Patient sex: M
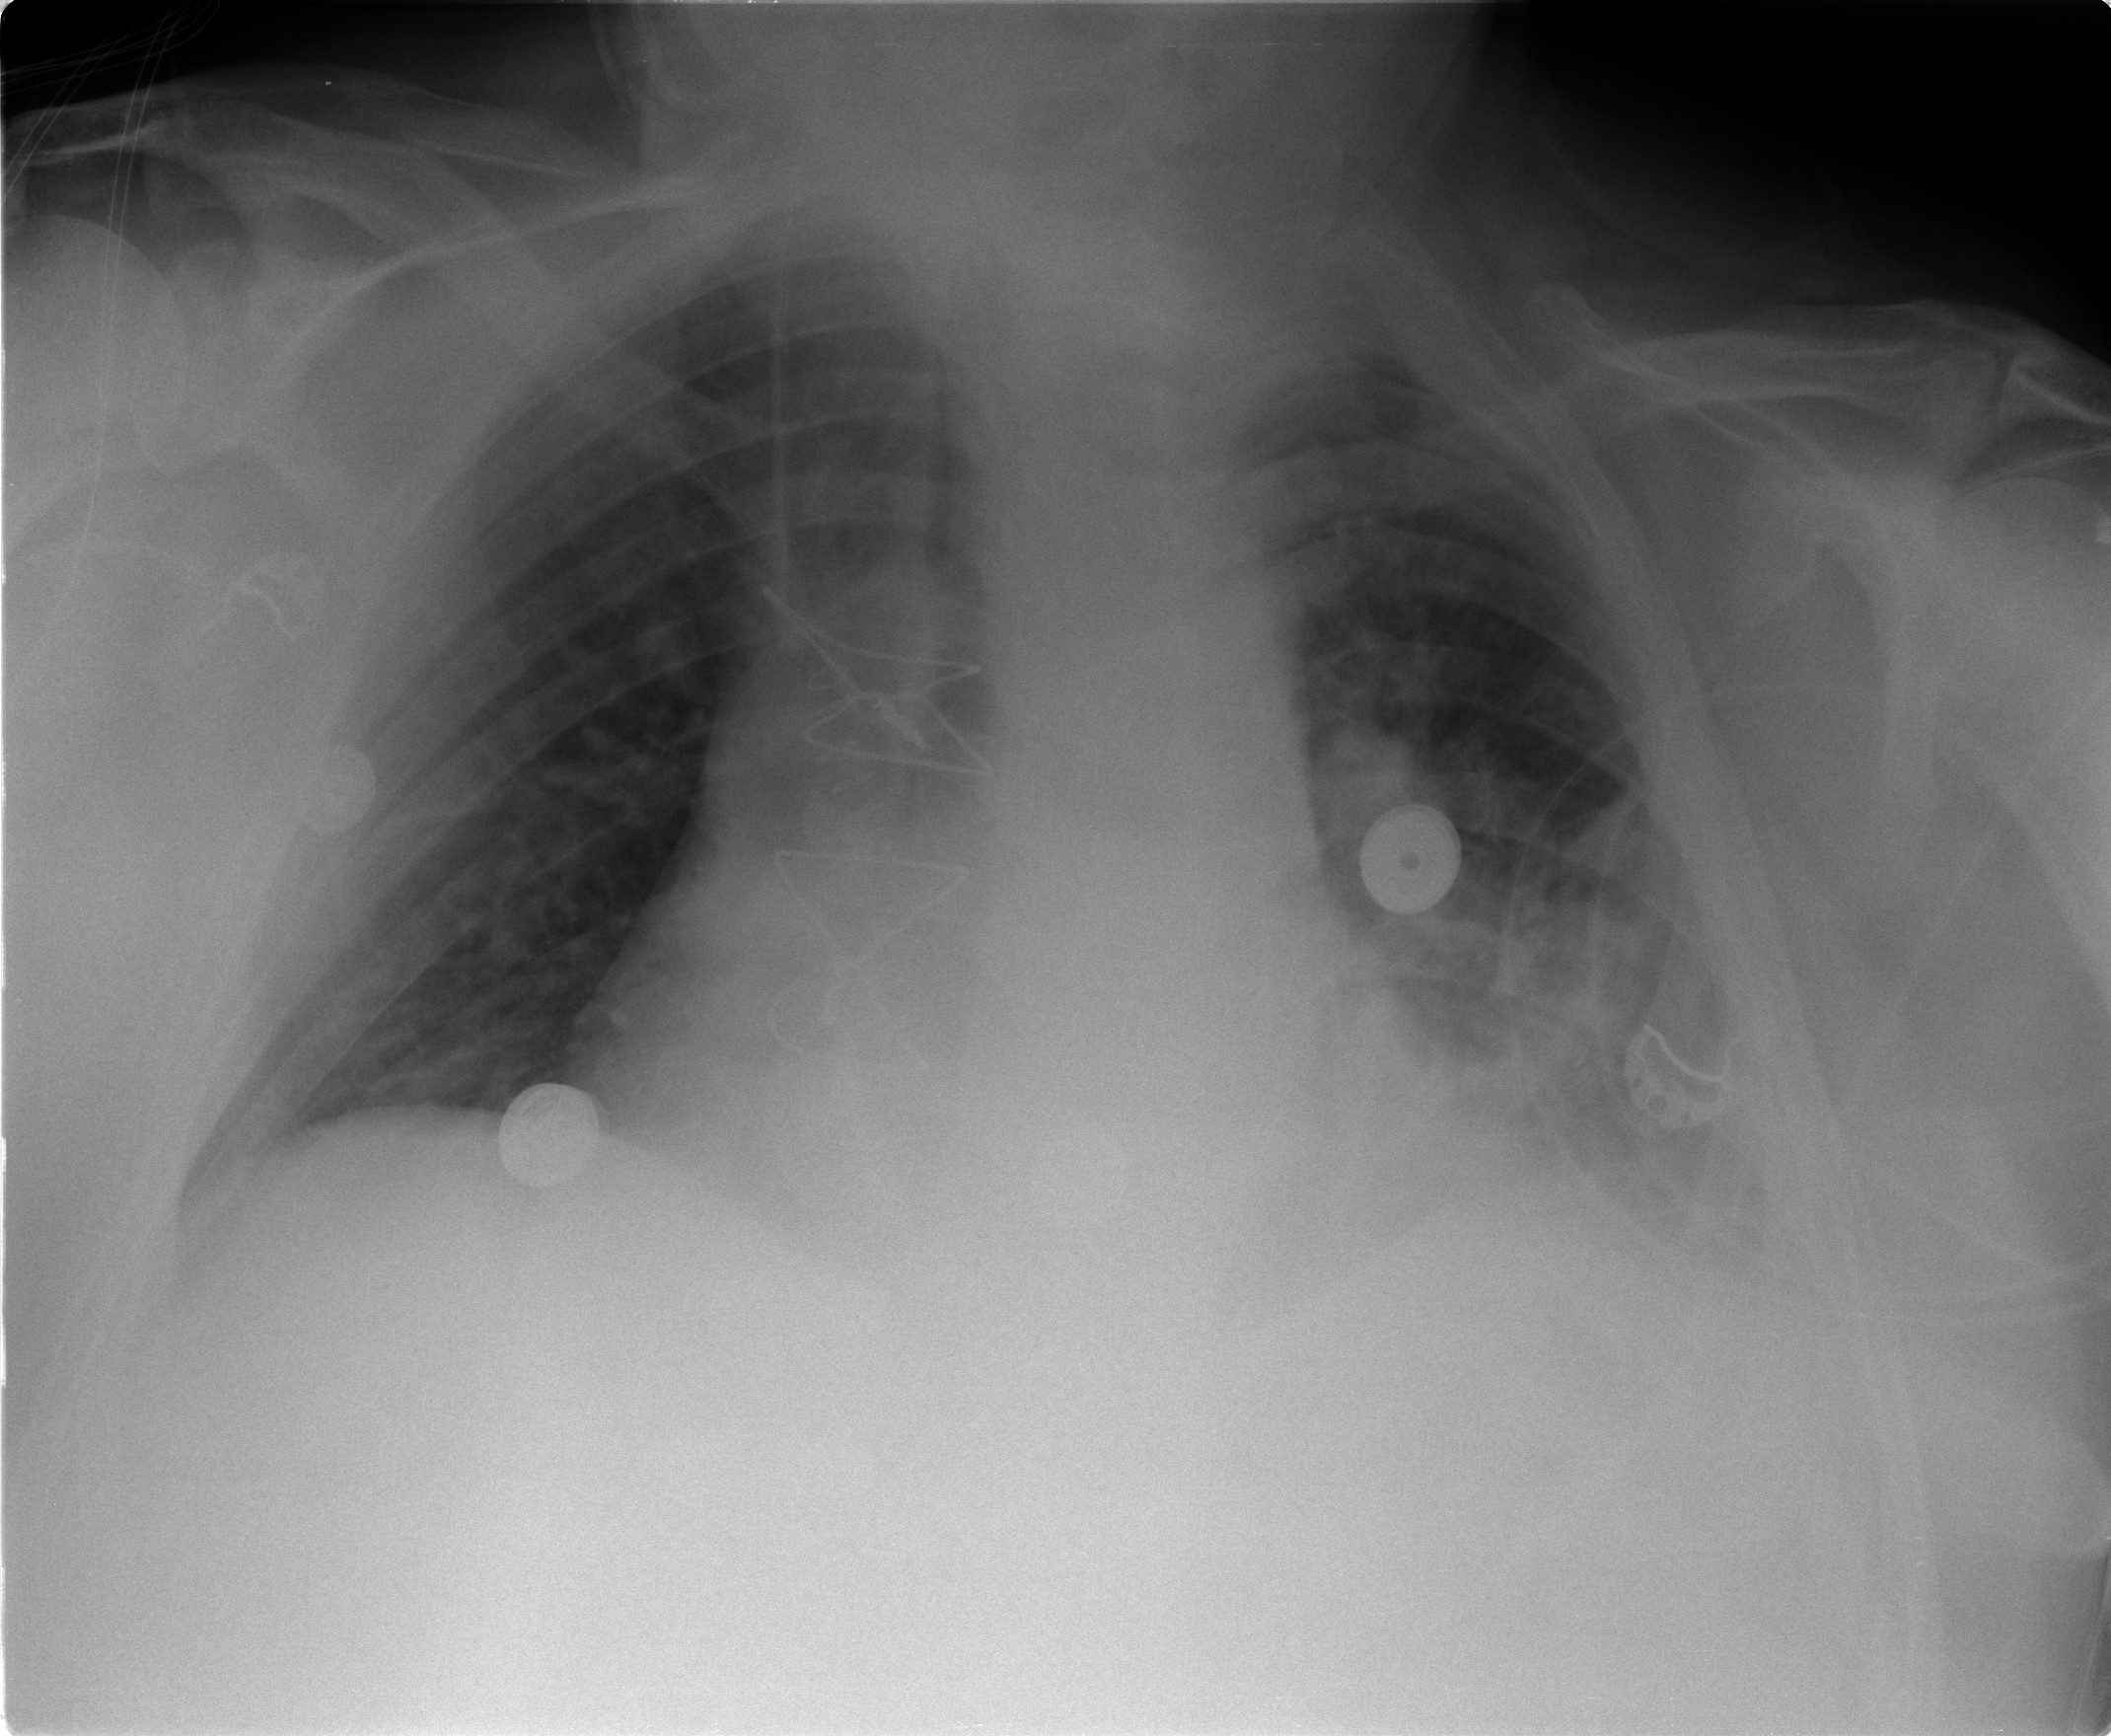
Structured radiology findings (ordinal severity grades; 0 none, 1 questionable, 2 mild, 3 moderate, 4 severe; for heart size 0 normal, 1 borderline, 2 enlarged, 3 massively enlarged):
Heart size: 2
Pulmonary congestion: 0
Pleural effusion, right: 0
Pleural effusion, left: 2
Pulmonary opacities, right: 0
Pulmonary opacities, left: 2
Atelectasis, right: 0
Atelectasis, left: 2